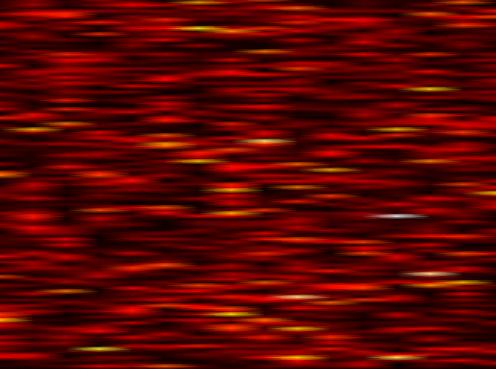
Label: OFDM